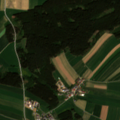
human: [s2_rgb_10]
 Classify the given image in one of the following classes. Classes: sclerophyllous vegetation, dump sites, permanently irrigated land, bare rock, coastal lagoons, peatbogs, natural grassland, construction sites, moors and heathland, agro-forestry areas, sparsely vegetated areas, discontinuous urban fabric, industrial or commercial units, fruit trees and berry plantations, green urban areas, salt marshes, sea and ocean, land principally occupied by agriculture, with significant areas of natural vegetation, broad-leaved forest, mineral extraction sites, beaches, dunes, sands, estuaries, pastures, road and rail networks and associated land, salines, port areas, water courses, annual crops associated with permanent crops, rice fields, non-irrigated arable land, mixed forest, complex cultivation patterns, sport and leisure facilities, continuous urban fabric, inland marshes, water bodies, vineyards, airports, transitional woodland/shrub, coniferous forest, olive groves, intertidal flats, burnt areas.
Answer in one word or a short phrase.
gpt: non-irrigated arable land, coniferous forest